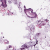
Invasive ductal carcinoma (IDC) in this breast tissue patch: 1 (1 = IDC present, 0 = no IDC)